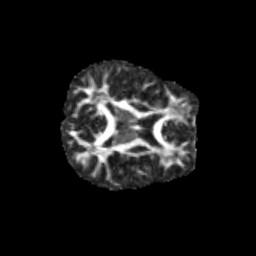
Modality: FA
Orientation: axial
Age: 11
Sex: male
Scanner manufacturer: siemens
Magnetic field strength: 3 T
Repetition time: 3.8 s
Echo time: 0.07 s